Question: I have a FlowLayoutControl on my form that I am populating with 20-100 graphics heavy UserControls. The only problem I am having is that, while scrolling, the graphics "drag" (similar to dragging windows while it's slow, creating a duplicate image wherever the window is dragged).
I need a way to be able to scroll through the FLC without the images dragging or glitching. I need the scrolling to be smooth. Is there any possible way to buffer the controls or fix this problem without any MAJOR changes?
Thanks if you can!
(If you are confused about what I mean when referring to "Window Lag", it's something similar to the following example <URL>
Here is an actual picture of the lag issue I am dealing with:

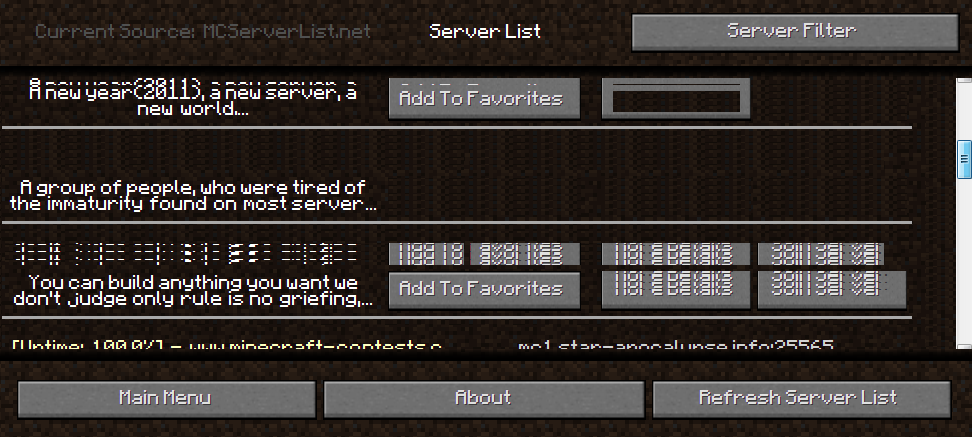
Answer: I had a similar problem and found that setting the WS_EX_COMPOSITED extended style on the parent form fixed it.
'''
protected override CreateParams CreateParams
{
get
{
CreateParams cp = base.CreateParams;
cp.ExStyle |= 0x02000000;
return cp;
}
}
'''
See <URL>